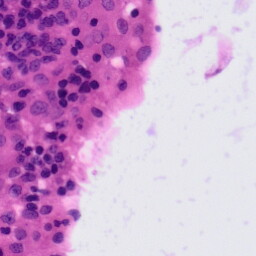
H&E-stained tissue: Tonsil